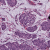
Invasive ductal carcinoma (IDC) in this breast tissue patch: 1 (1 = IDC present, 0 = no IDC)